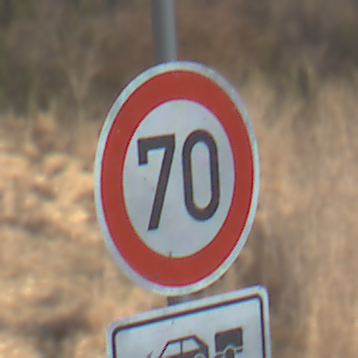
Verkehrszeichen: Geschwindigkeit70
Zusatzzeichen unten: MehrspurigeFahrzeuge4
Umgebung: Outdoor, Nature
Tageszeit: MorningAfternoon
Wetter: PartlyCloudy
Licht: Natural
Jahreszeit: NotSpecified
Kontrast: HighContrast